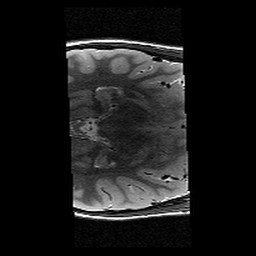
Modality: T2w
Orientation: axial
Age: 10
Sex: female
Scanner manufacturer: siemens
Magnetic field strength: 3 T
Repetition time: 9.23 s
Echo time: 0.067 s